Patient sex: M
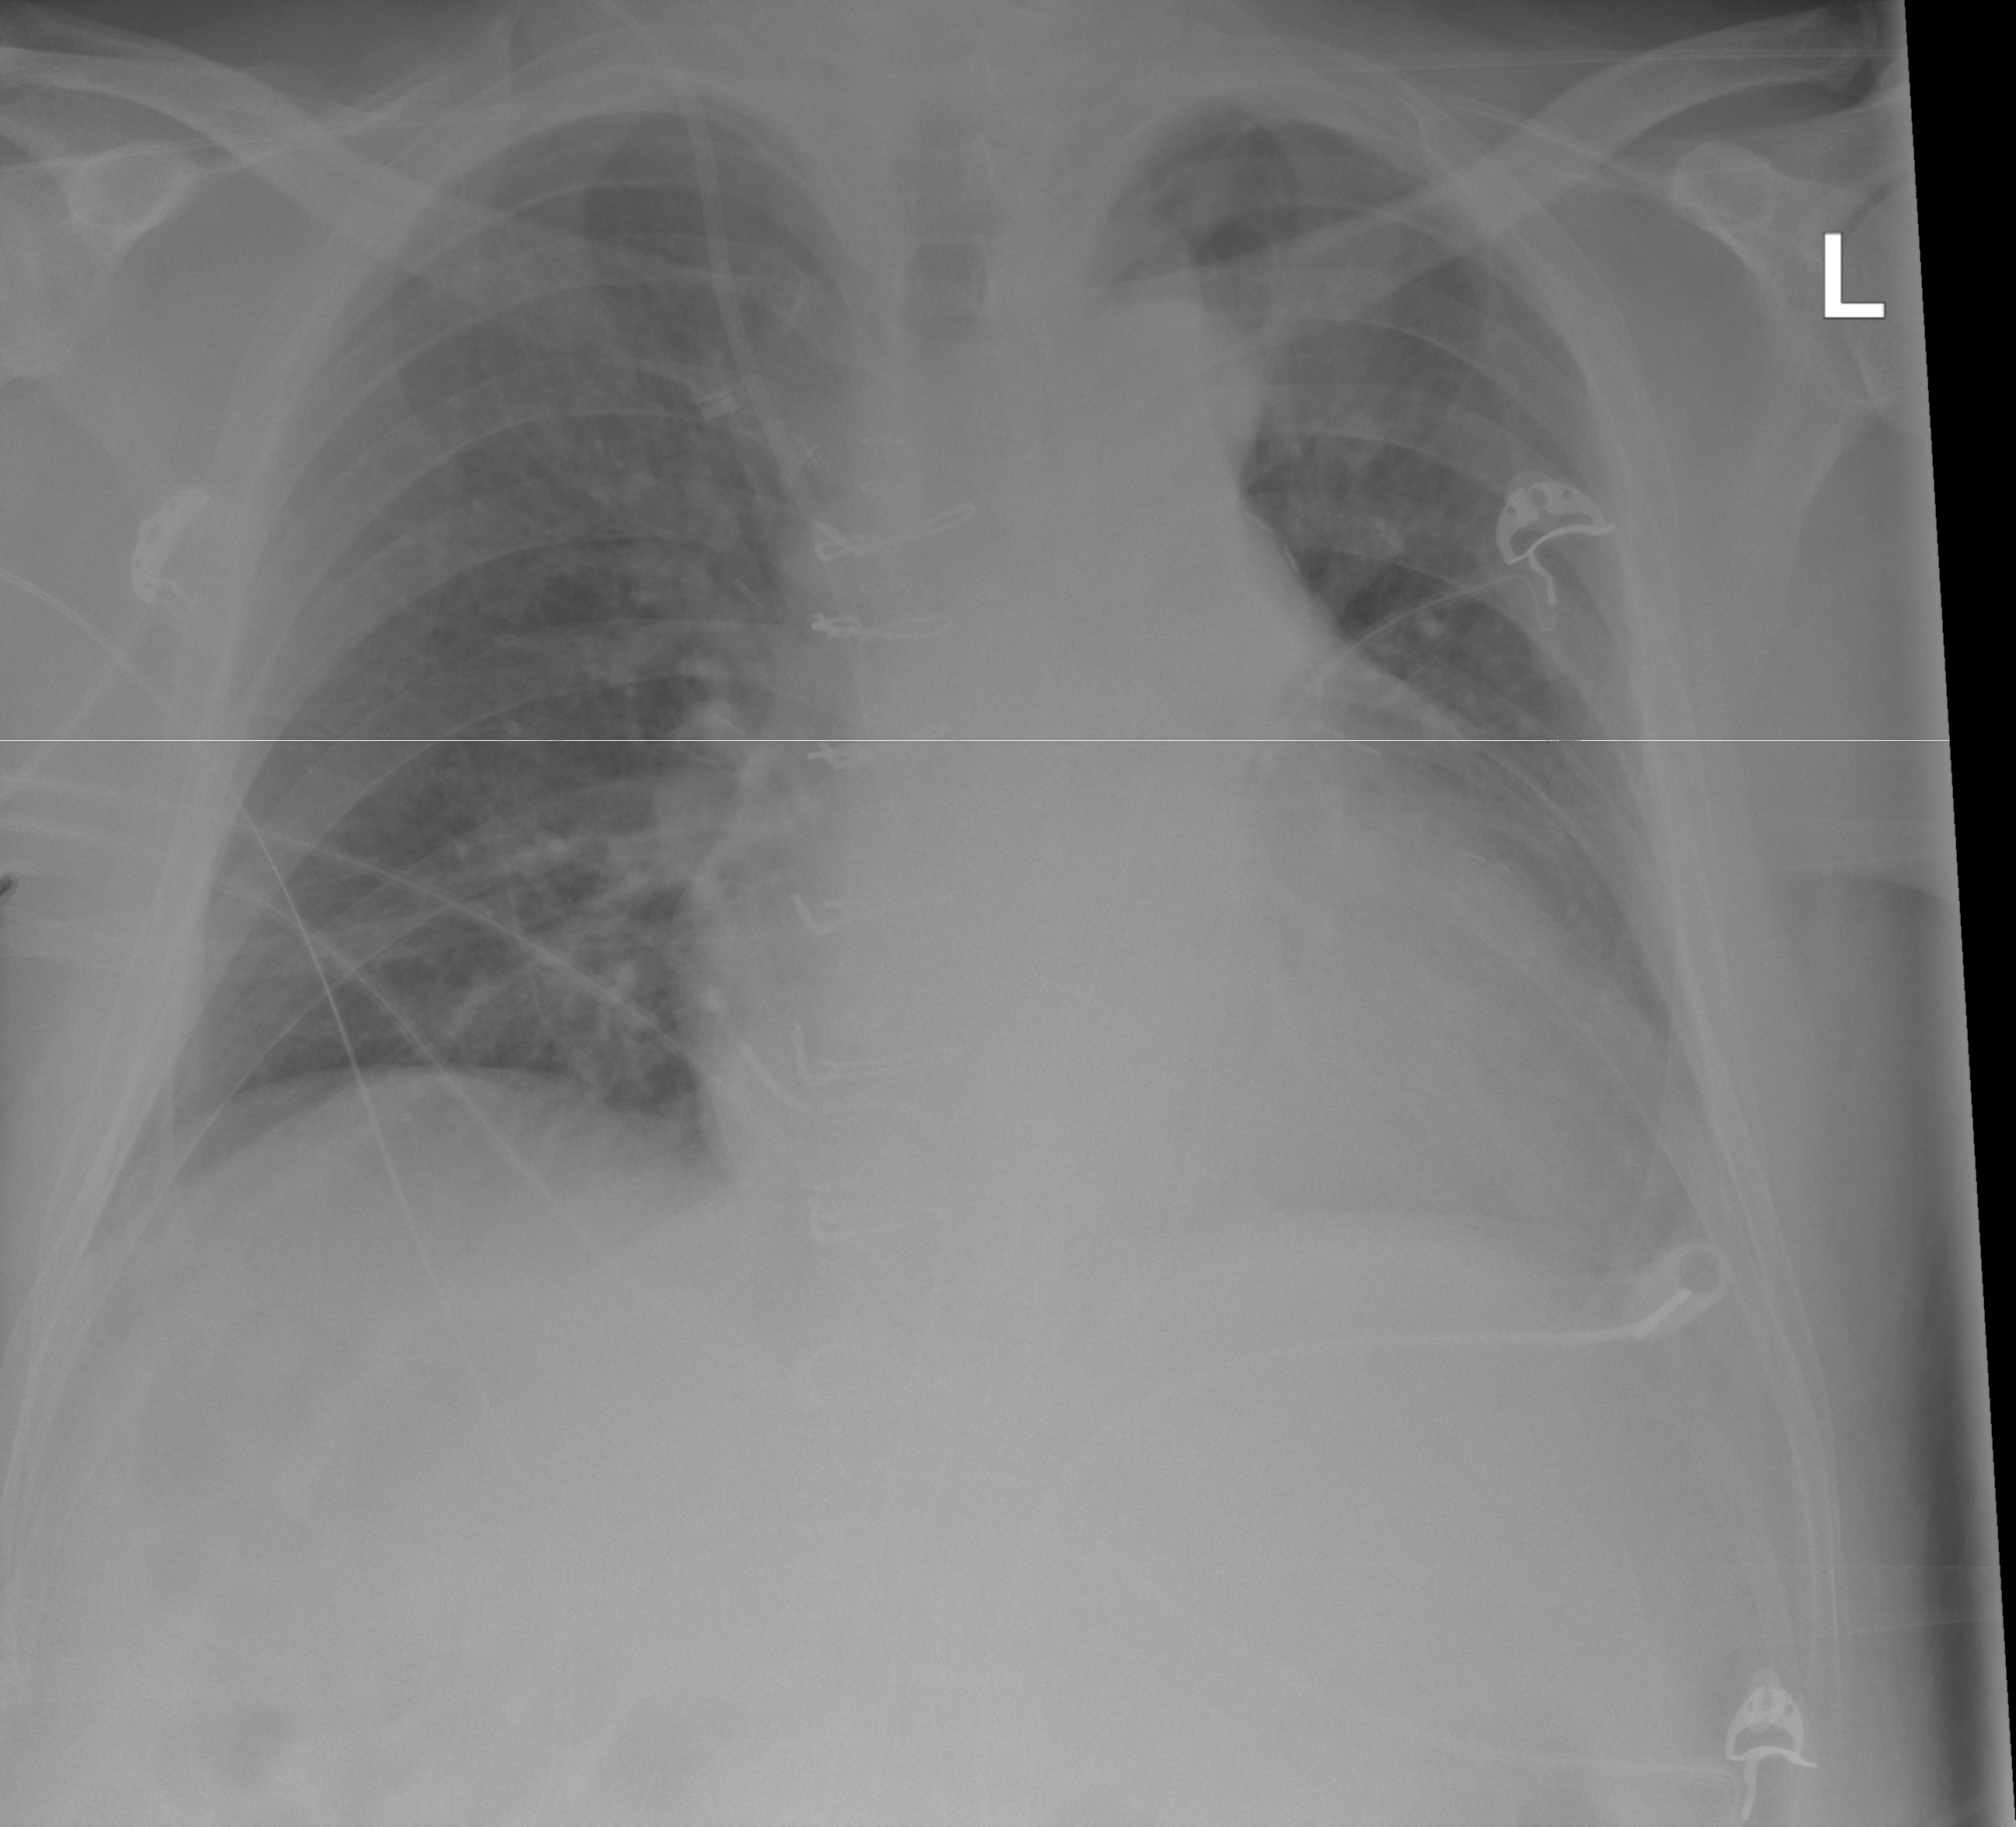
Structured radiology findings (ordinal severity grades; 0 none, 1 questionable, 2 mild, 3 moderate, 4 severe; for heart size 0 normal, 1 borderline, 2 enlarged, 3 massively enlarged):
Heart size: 2
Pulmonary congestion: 2
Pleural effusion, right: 0
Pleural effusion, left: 0
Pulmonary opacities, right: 1
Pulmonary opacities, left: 1
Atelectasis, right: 0
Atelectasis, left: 2